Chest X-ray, AP view. Patient: 43 years old, sex M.
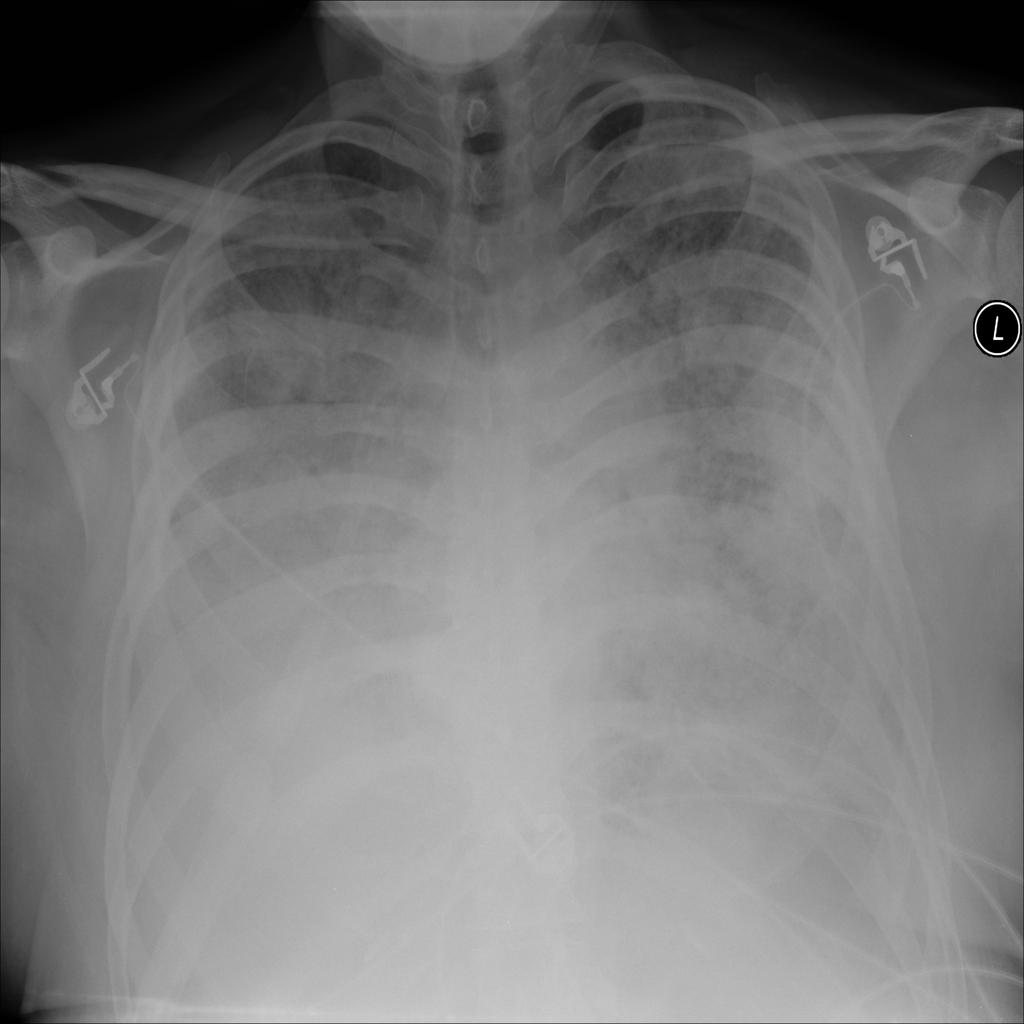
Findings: Infiltration